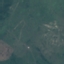
Label: Pasture